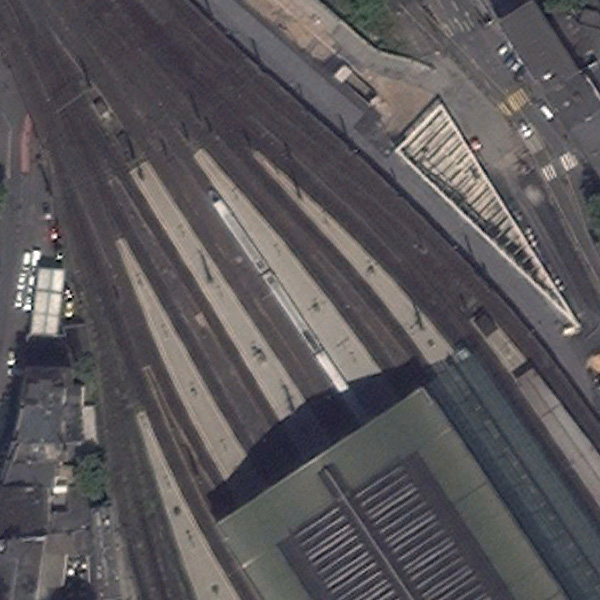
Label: RailwayStation